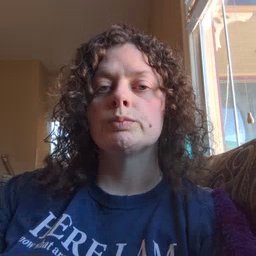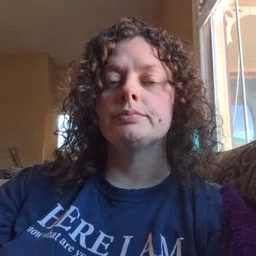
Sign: mad